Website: lowes
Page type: order-returns
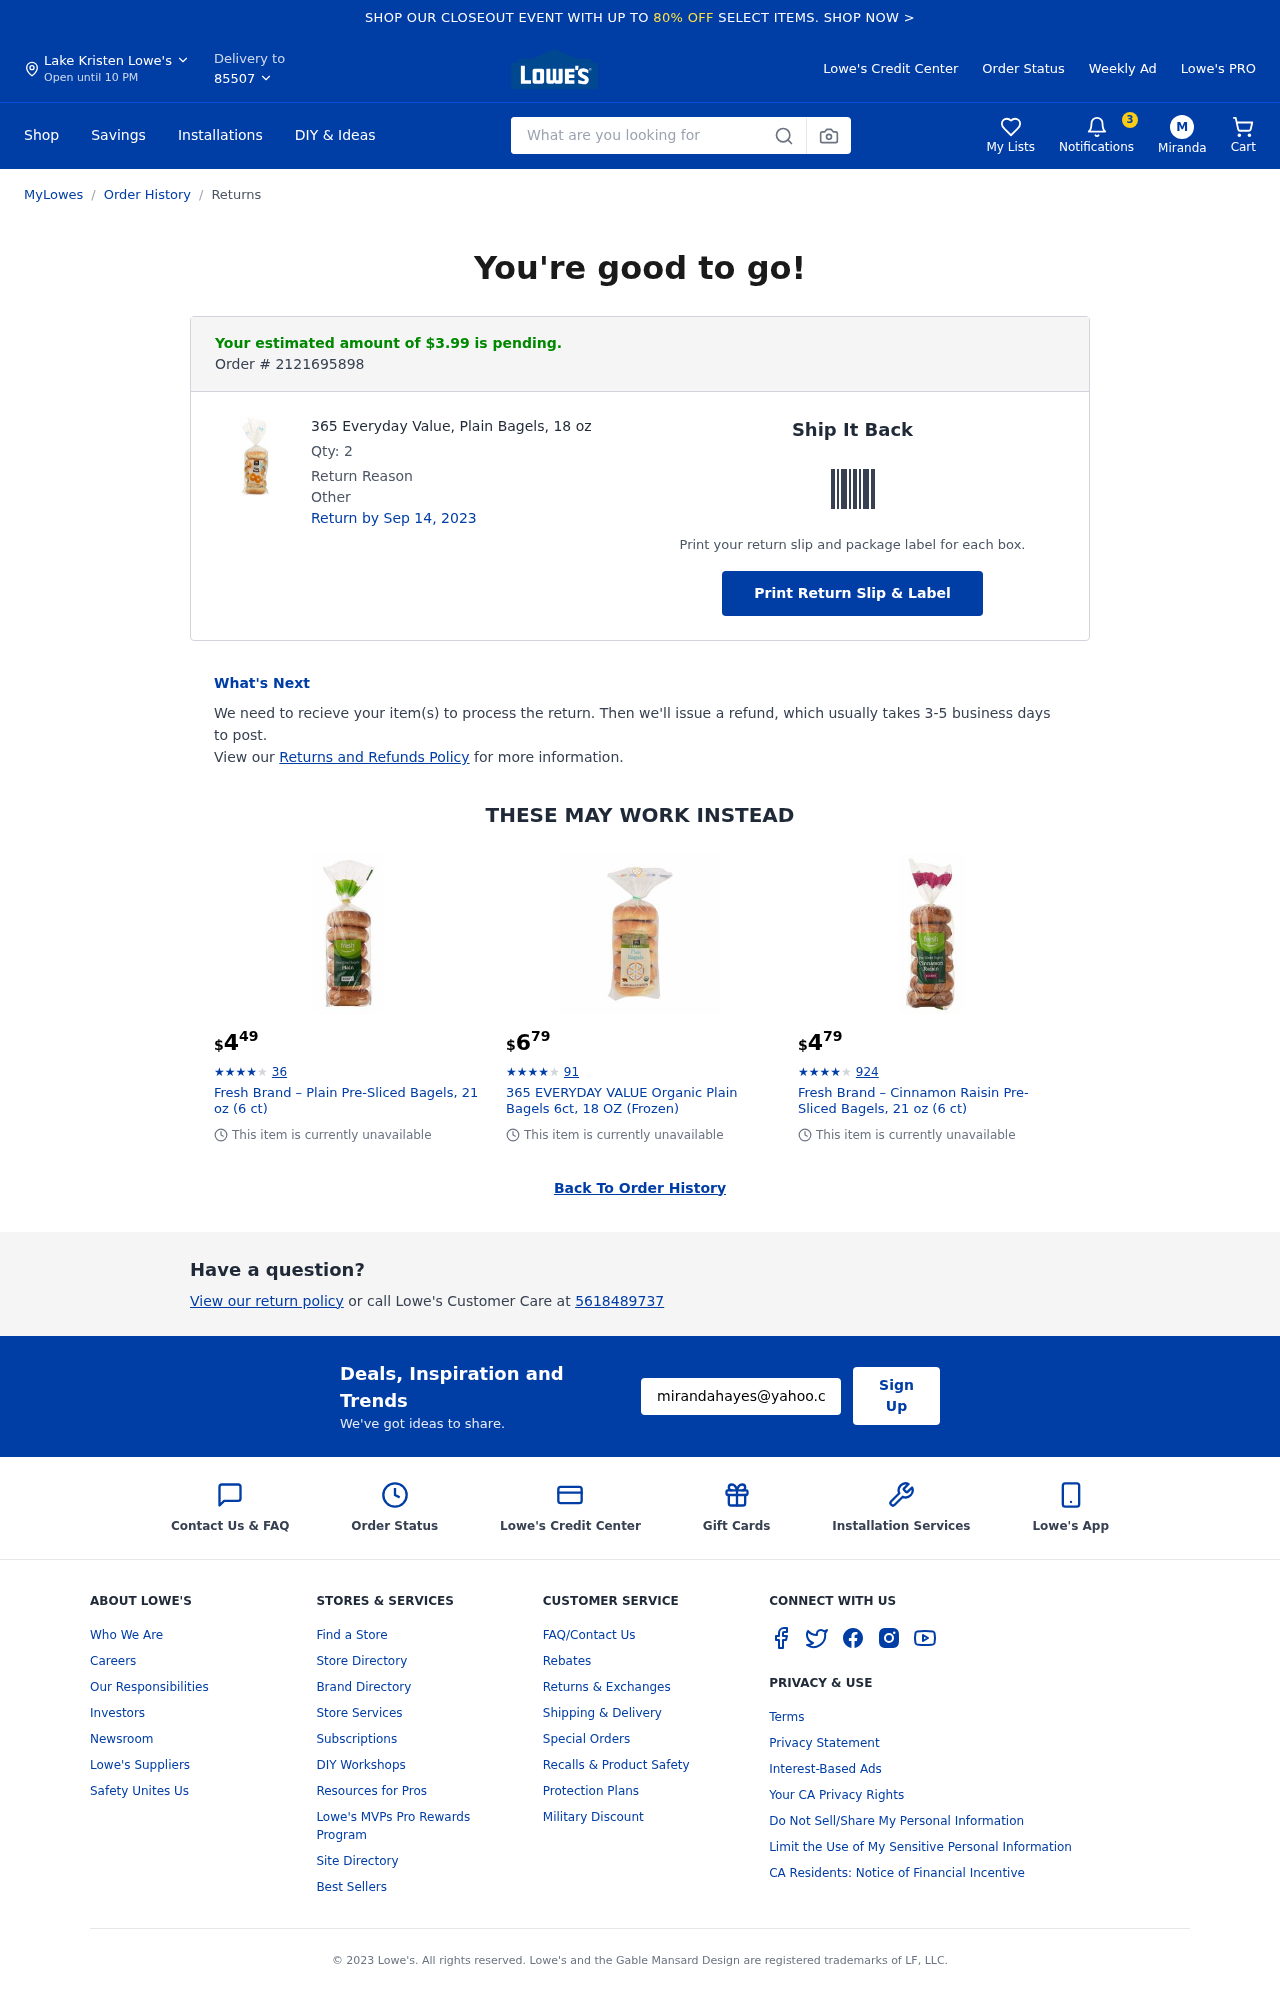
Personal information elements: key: PII_CITY
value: Lake Kristen
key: PII_EMAIL
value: mirandahayes@yahoo.com
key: PII_FIRSTNAME
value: Miranda
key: PII_PHONE
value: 5618489737
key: PII_POSTCODE
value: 85507
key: PII_FIRSTNAME_INITIAL
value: M
Product elements: key: PRODUCT1_NAME
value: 365 Everyday Value, Plain Bagels, 18 oz
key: PRODUCT1_QUANTITY
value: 2
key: PRODUCT2_NAME
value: Fresh Brand – Plain Pre-Sliced Bagels, 21 oz (6 ct)
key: PRODUCT2_NUM_RATINGS
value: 36
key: PRODUCT2_PRICE
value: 4.49
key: PRODUCT2_RATING
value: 4.5
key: PRODUCT3_NAME
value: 365 EVERYDAY VALUE Organic Plain Bagels 6ct, 18 OZ (Frozen)
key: PRODUCT3_NUM_RATINGS
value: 91
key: PRODUCT3_PRICE
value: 6.79
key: PRODUCT3_RATING
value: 4
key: PRODUCT4_NAME
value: Fresh Brand – Cinnamon Raisin Pre-Sliced Bagels, 21 oz (6 ct)
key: PRODUCT4_NUM_RATINGS
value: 924
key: PRODUCT4_PRICE
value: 4.79
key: PRODUCT4_RATING
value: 4.3
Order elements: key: ORDER_NUM_ITEMS
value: Cart
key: ORDER_TOTAL
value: Your estimated amount of $3.99 is pending.
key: ORDER_ID
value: Order # 2121695898
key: ORDER_RETURN_BY_DATE
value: Return by Sep 14, 2023
Search elements: key: HEADER_SEARCH
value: What are you looking for
Other elements: key: NOTIFICATION_COUNT
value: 3